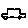
Label: car